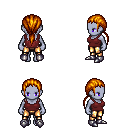
a pixel art fantasy rpg character, female body template, dark elf, purple skin, maroon pirate shirt, gold greaves, dark blonde ponytail hairstyle, metal boots, four views (front, back, left, right), 2x2 character sprite sheet, small pixel art, hard edges, no anti-aliasing